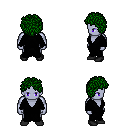
a pixel art fantasy rpg character, male body template, dark elf, purple skin, black robe, white pants, green curly afro hairstyle, black shoes, four views (front, back, left, right), 2x2 character sprite sheet, small pixel art, hard edges, no anti-aliasing